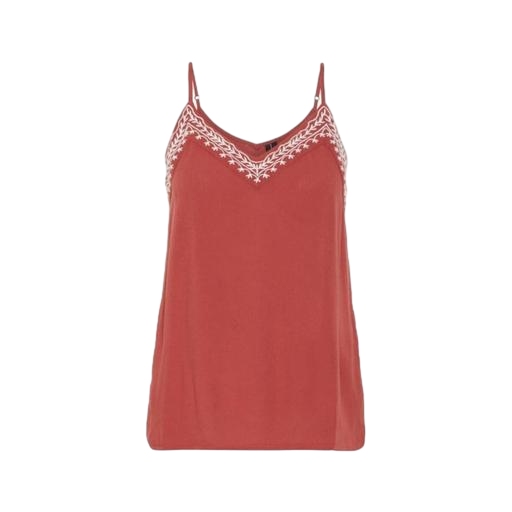
multicolor vila brown lace detail cami, longline cami, red avalon v-neck sleeveless top, white background